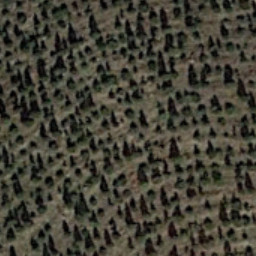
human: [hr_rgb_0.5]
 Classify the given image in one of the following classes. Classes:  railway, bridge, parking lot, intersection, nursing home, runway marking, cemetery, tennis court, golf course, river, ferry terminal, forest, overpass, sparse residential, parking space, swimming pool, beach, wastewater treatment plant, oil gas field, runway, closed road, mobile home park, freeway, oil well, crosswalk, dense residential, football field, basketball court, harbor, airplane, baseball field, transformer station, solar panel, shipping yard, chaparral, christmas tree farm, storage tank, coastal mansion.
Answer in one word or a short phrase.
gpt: christmas tree farm